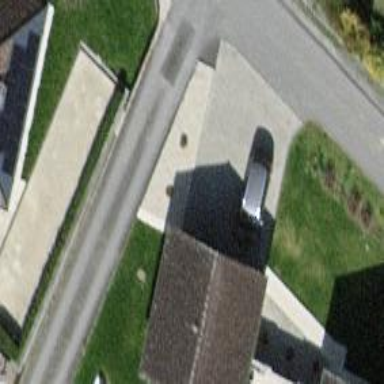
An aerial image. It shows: Garage.